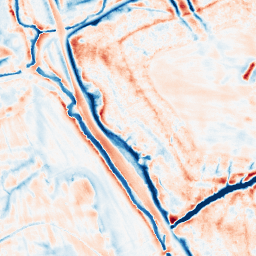
Category: edge_preserving
Decomposition family: bilateral
Decomposition parameters: d: 21
sigma_color: 25
sigma_space: 25
Upsampling method: regularized
Upsampling parameters: scale: 2
lambda_reg: 0.001
Upsampling scale: 2